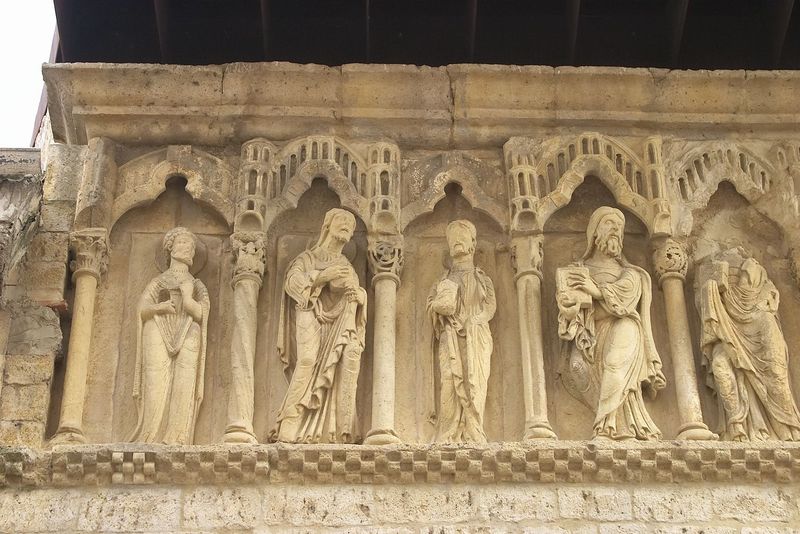
Titel: Kirche Santiago in Carrion de los Condes
Standort: Carrion de los Condes, Kirche Santiago (EU - E)
Schlagwörter: gelb, männer, säulen, gebäude, haus, schachbrett, bart, architektur, falten, stein, kirche, gewand, stehend, relief, mauer, figuren, detail, foto, fotografie, bögen, buch, kapitelle, würfel, fries, sims, heiligenschein, skulpturen, sandstein, jesus, toga, ockr, stadtmauer, baldachin, heilige, jünger, nischen, apostel